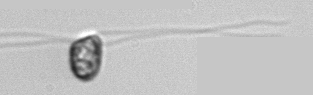
Label: flagellate_morphotype1